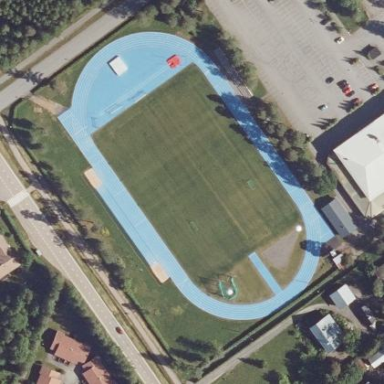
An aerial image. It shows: Athletics sports centre for leisure activities.